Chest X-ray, AP view. Patient: 46 years old, sex M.
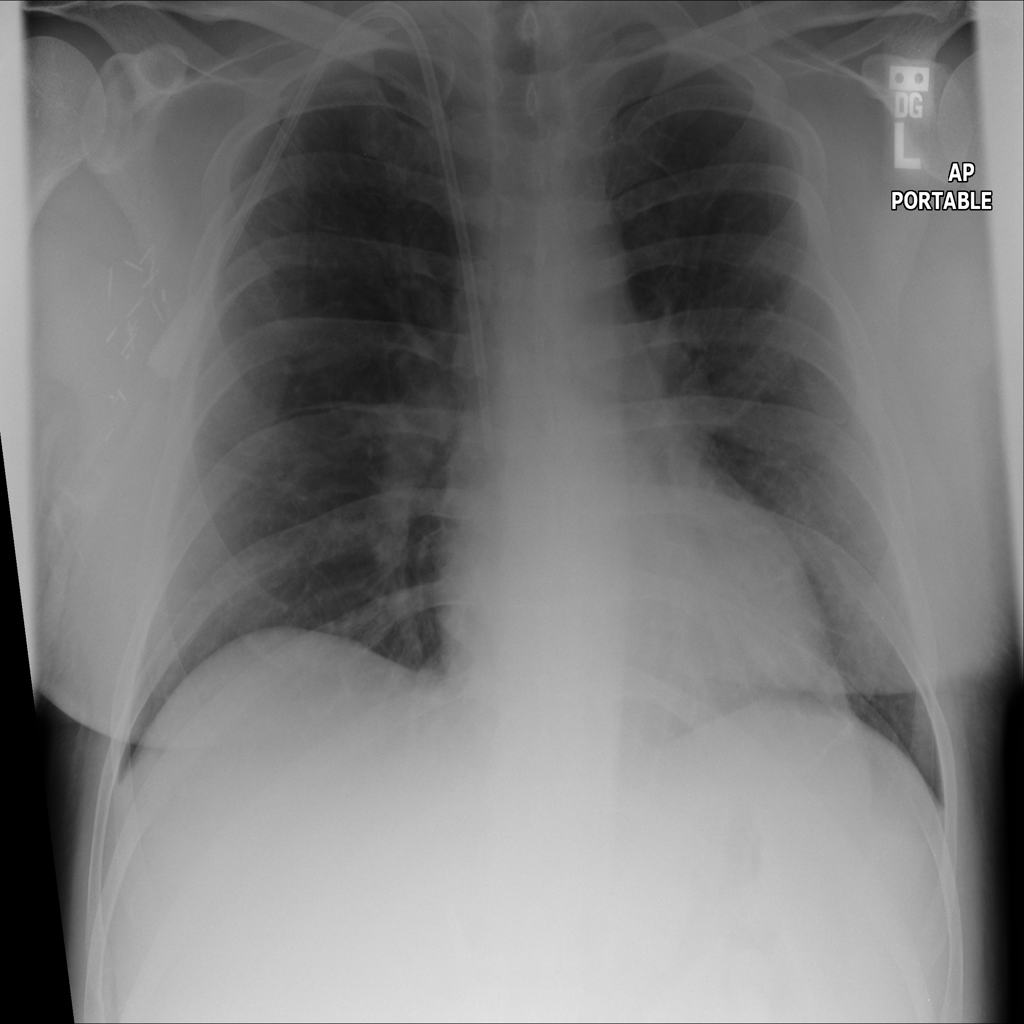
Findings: No Finding